Interaction volume radius: 5 \u00c5
Interaction volume height: 10 \u00c5
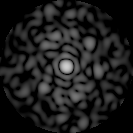
Disorder parameter: 0.811